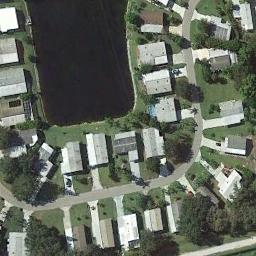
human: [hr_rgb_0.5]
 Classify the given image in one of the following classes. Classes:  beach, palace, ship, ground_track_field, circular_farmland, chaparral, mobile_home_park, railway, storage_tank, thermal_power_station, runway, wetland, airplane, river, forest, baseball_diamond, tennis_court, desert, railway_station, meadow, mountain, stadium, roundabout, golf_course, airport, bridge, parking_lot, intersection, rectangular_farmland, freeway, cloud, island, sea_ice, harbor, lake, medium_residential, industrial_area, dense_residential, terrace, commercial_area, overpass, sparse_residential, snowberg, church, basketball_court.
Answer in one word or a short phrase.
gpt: mobile_home_park